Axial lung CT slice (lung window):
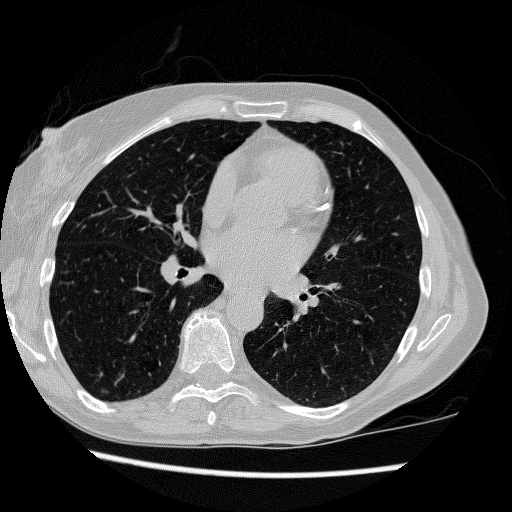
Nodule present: no